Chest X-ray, PA view. Patient: 49 years old, sex M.
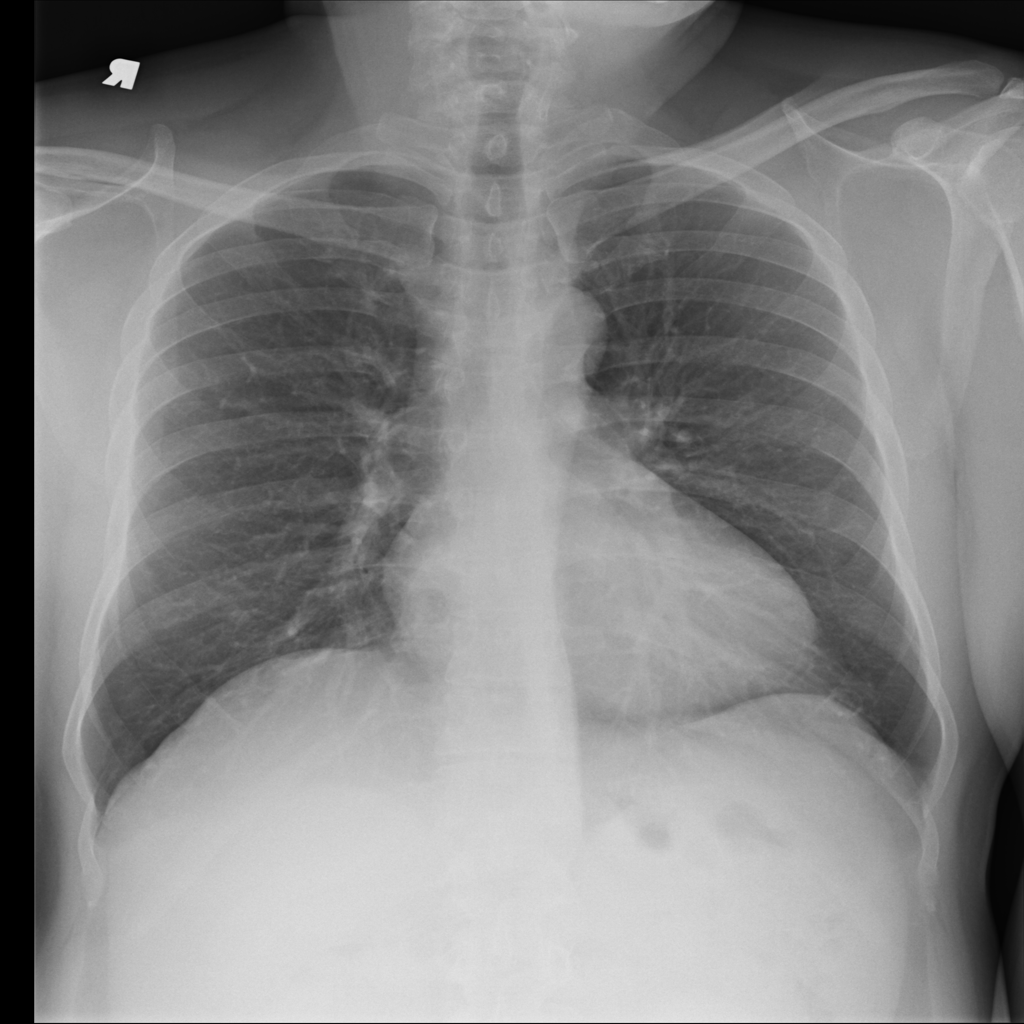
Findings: No Finding